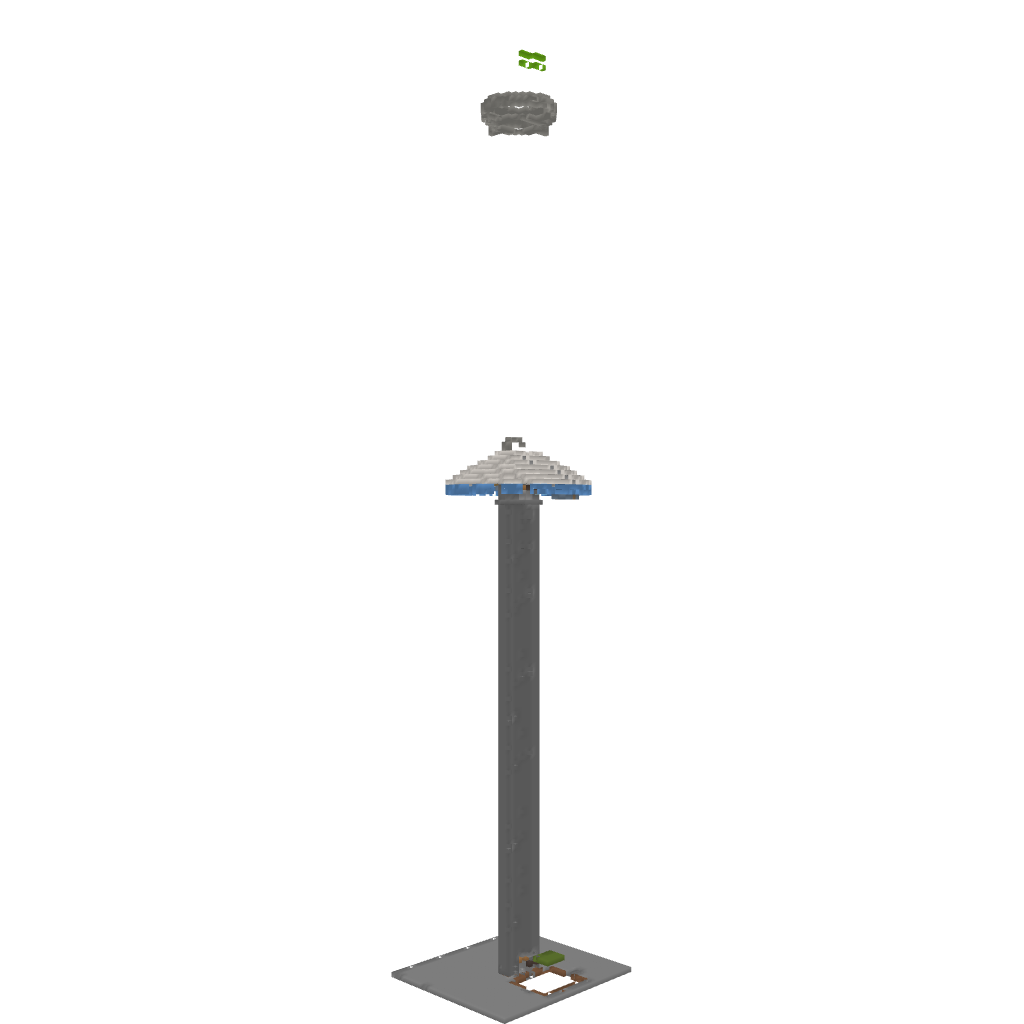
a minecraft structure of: Euromast (Dutch building in Rotterdam)